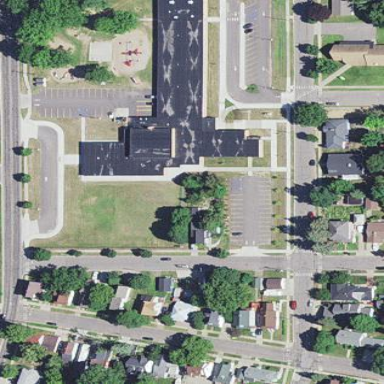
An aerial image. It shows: School building.